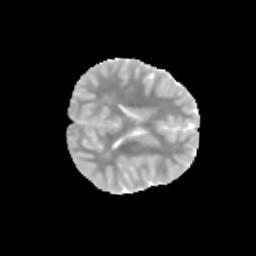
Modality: MD
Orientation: axial
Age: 10
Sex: male
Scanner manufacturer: siemens
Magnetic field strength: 3 T
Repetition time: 3.8 s
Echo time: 0.07 s